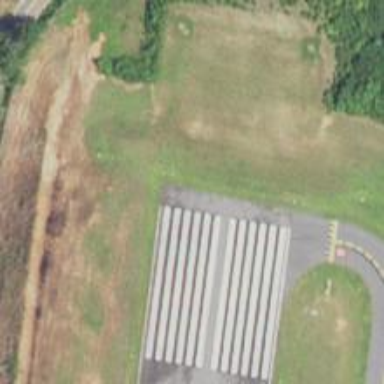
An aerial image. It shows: Asphalt runway at the airport.